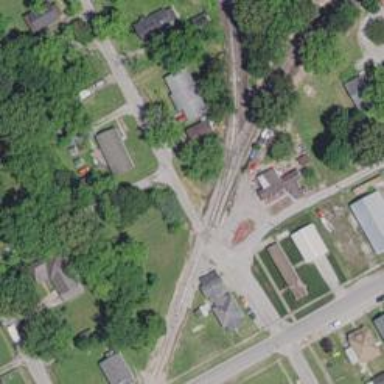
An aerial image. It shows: Level crossing along the railway.